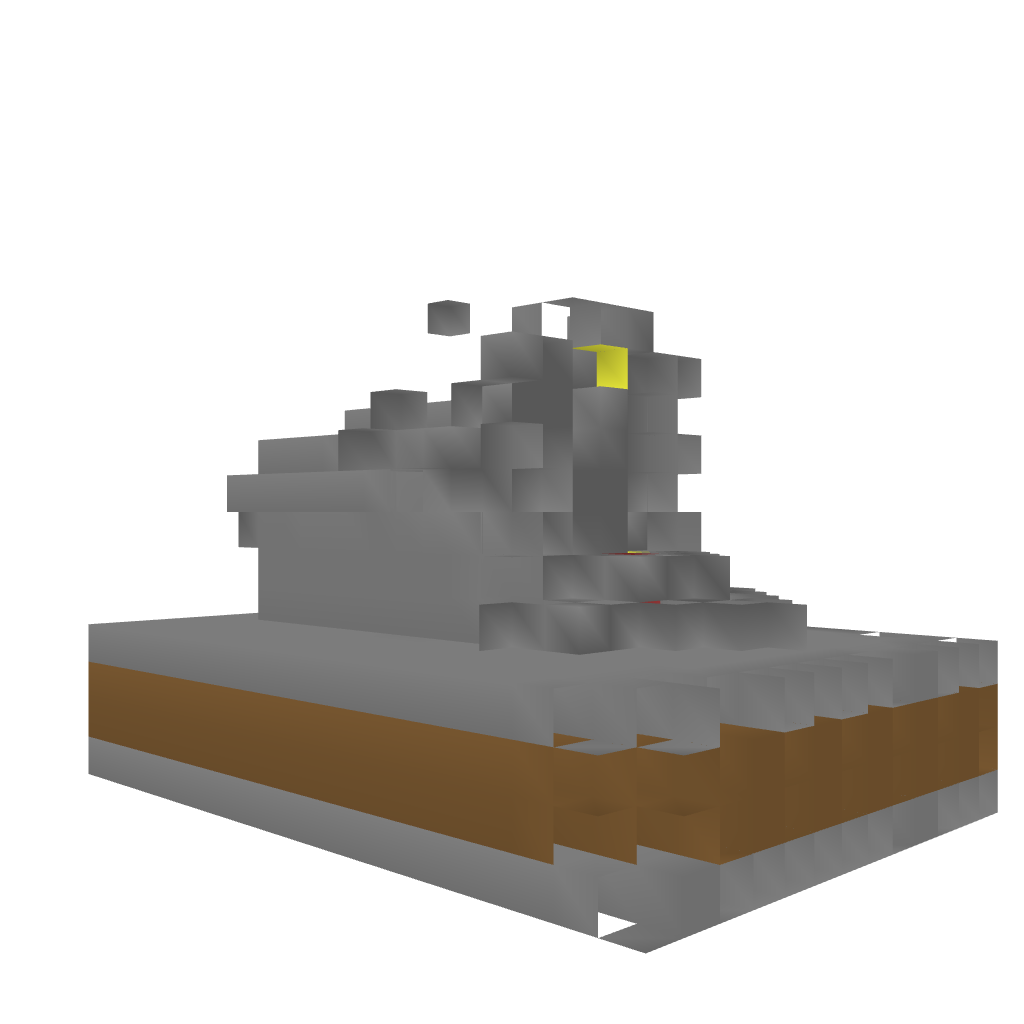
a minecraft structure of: TNT Cannon bad low quality